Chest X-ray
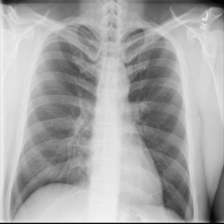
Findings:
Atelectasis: negative
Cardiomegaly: negative
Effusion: negative
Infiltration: negative
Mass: negative
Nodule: negative
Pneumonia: negative
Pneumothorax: negative
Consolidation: negative
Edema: negative
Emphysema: negative
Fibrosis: negative
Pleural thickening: negative
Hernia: negative